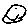
Label: smiley face